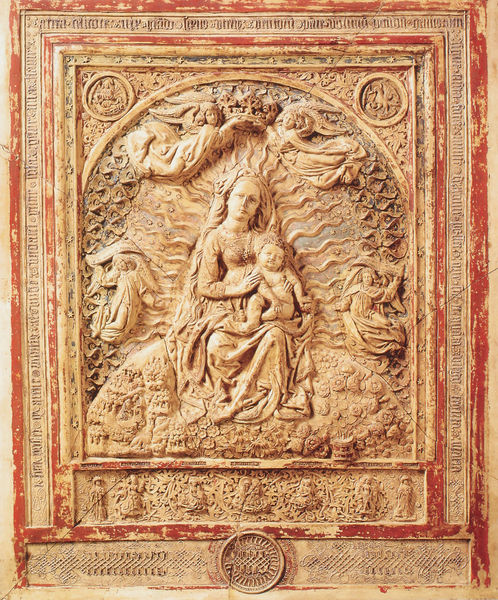
Titel: Maria mit Kind als Himmelskönigin (Mittelteil des Sutthausener Hausaltärchens
Künstler: Judocus Vredis
Institution: Münster, Westfälisches Landesmuseum für Kunst und Kulturgeschichte
Schlagwörter: berg, weiß, wolken, rosen, rot, rahmen, stein, kind, mutter, krone, rund, engel, garten, relief, schrift, deckel, medaillon, strahlen, kranz, buchdeckel, christus, jesus, putten, maria, madonna, ikone, strahlenkranz, steinplatte, codex